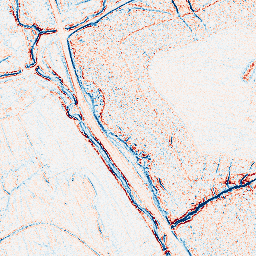
Category: edge_preserving
Decomposition family: bilateral
Decomposition parameters: d: 5
sigma_color: 50
sigma_space: 150
Upsampling method: quadratic
Upsampling parameters: scale: 8
Upsampling scale: 8